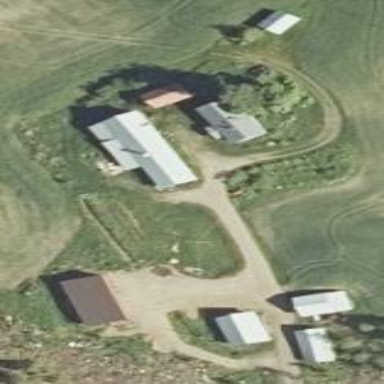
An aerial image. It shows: Farmyard area.